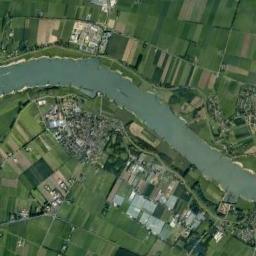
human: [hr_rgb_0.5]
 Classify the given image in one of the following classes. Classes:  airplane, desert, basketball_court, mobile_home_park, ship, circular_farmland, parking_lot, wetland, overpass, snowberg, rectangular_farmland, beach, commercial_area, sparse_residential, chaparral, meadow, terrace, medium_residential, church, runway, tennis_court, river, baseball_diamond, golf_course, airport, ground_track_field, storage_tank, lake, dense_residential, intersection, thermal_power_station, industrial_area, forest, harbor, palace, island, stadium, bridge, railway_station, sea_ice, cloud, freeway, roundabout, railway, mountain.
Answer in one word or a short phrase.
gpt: river